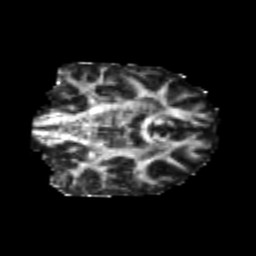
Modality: FA
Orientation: coronal
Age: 24
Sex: male
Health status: healthy
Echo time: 0.074 s